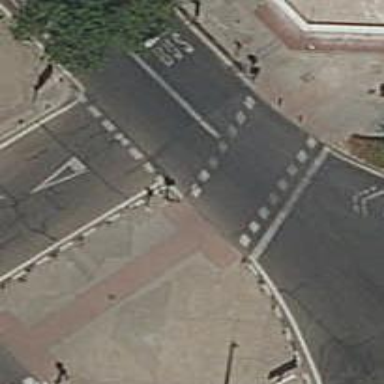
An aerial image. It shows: Road with traffic signals at the crossing.